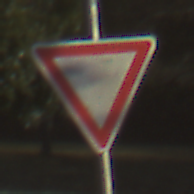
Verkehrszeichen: VorfahrtGewaehren
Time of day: SunriseSunset
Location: Outdoor (Nature)
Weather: Clear
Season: NotSpecified
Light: Natural